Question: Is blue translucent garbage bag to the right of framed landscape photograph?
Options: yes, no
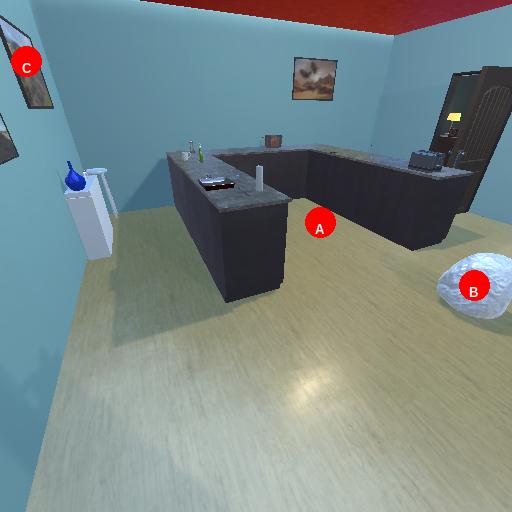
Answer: yes